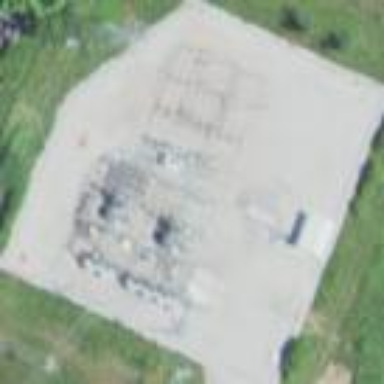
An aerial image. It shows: Distribution level power substation enclosed by fence.